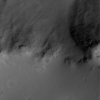
Label: not_dusty